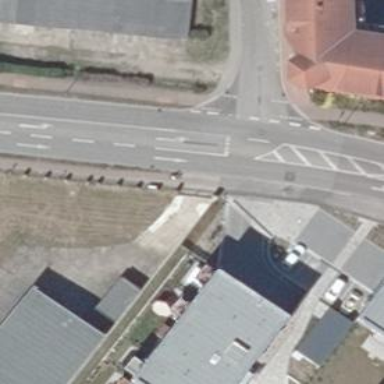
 featuring separate sidewalks and separate cycleway."